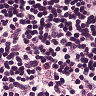
Metastatic tissue present: no